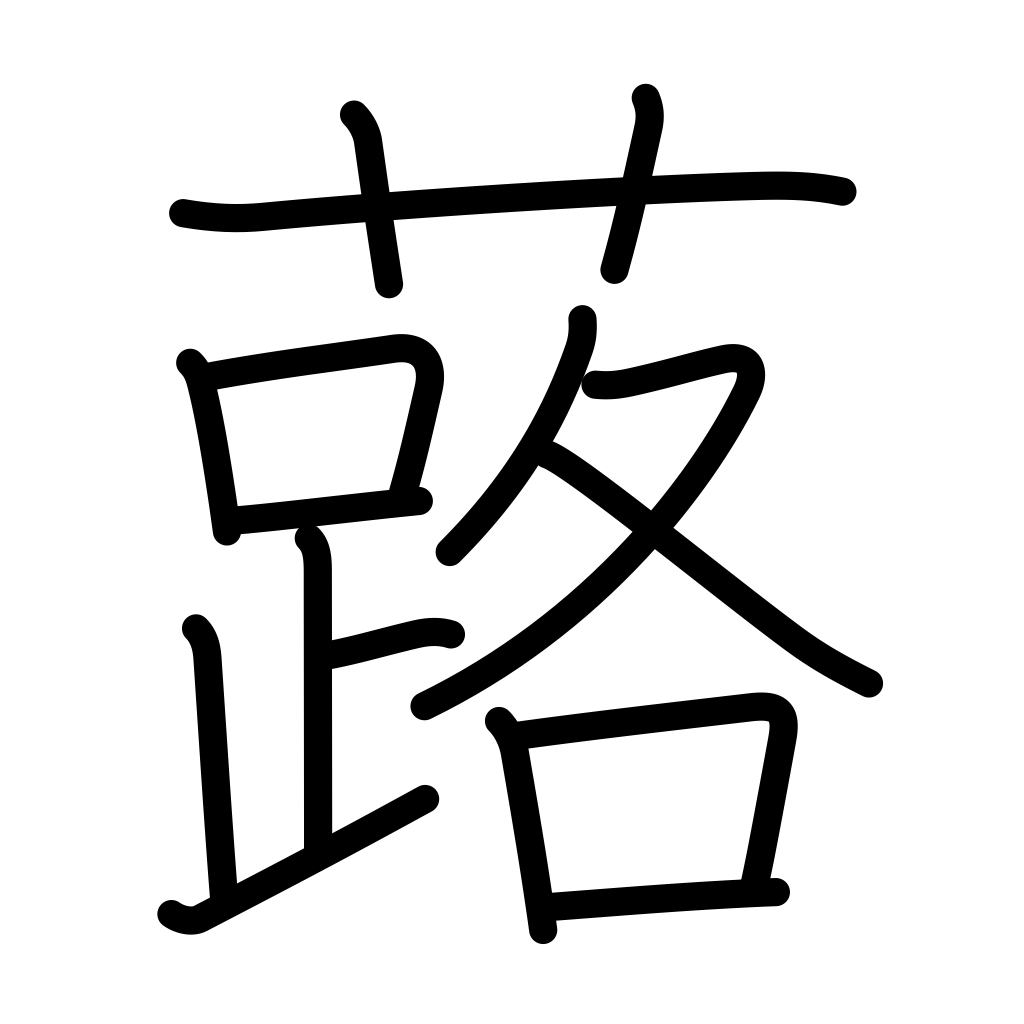
Meaning: butterbur, bog rhubarb